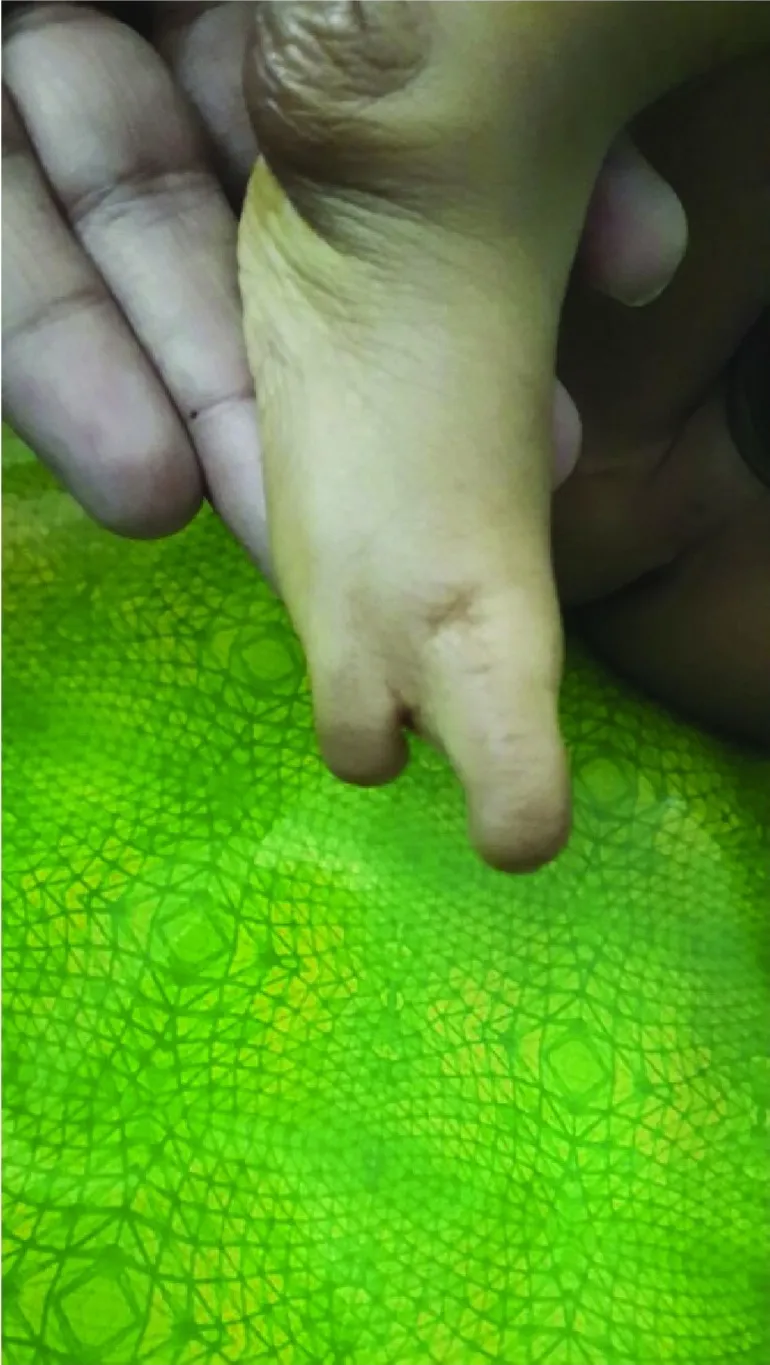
Ectrodactyly of toes.
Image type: radiology (x_ray)